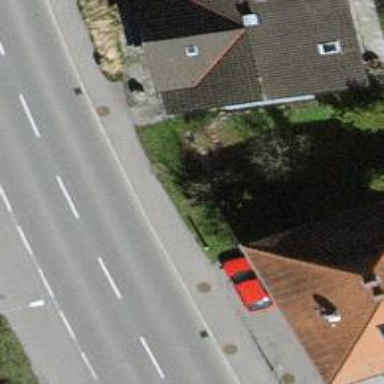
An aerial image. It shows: Bus stop with platform for public transport.